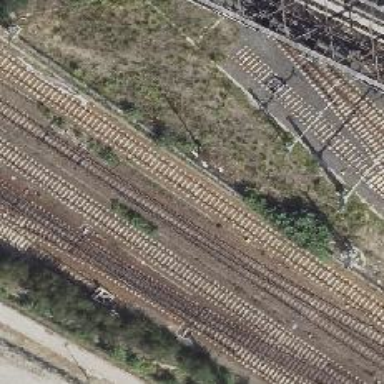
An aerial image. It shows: Rail yard with electrified contact lines for the trains.